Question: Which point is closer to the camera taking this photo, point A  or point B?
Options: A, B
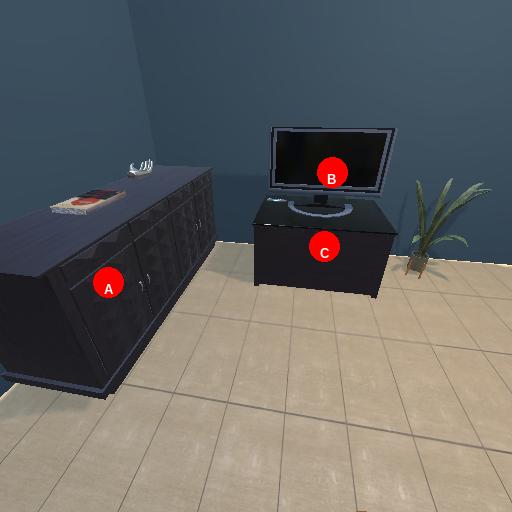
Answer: A